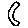
Label: moon